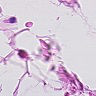
Metastatic tissue present: no